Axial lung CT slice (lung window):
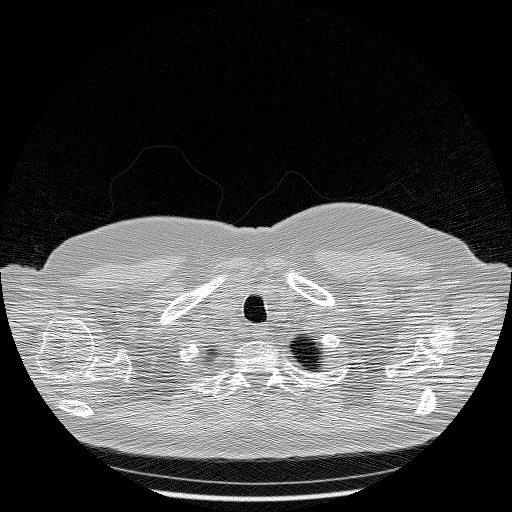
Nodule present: no